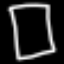
Label: square